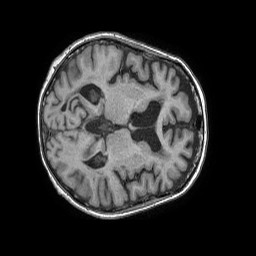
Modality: T1w
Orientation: axial
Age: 58
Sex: female
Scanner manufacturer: philips
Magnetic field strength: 1.5 T
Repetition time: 0.007869 s
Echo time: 0.003632 s